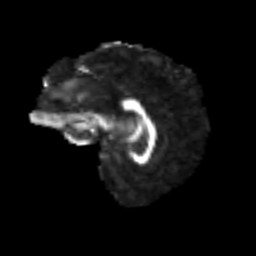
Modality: FA
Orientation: sagittal
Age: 49
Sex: male
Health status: ill
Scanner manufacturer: siemens
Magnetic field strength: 3 T
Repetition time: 8.7 s
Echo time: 0.11 s